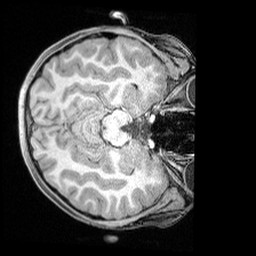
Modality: T1w
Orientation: axial
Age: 9
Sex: female
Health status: ill
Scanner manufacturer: siemens
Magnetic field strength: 3 T
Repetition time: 1.6 s
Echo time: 0.00179 s